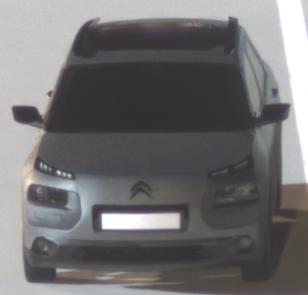
Make: Citroen
Model: C4 Cactus PureTech 75
Detailed model: C4 Cactus
Model produced from: 2014/09
Model produced until: 2015/03
Doors: 5
Color: gray
Road condition: dry road
Daytime: night
Contrast: high contrast